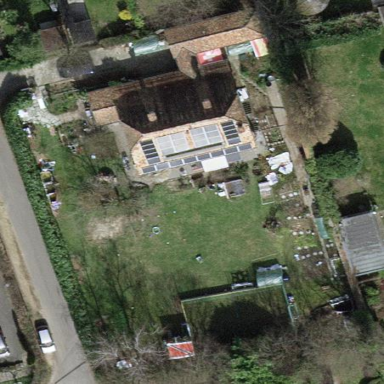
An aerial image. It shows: Garden surrounded by fence.